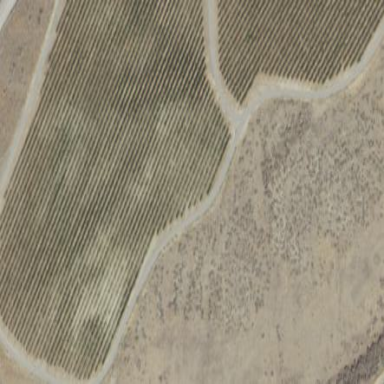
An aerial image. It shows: Vineyard where grapes are grown.